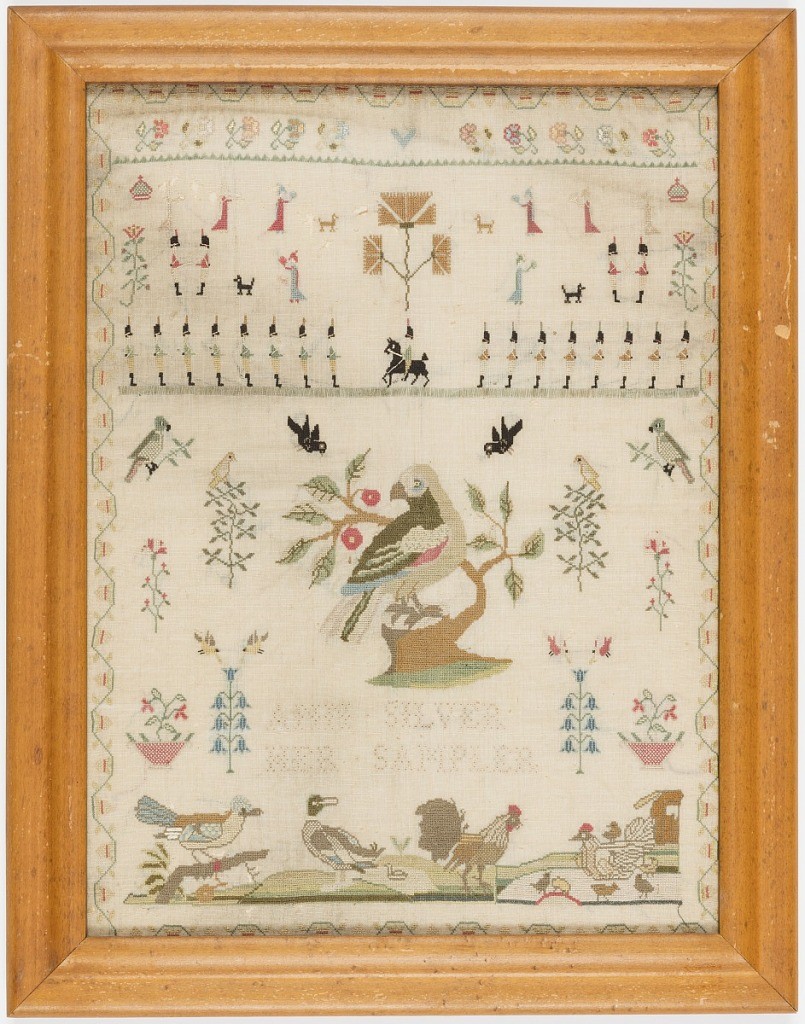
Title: Sampler
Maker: Ann Silver
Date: ca. 1800
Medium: silk embroidery on wool foundation Technique: cross-stitch embroidery on plain weave
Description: Dainty rows of soldiers and ladies holding fans, a large bird perched on a stump, and barnyard fowl, embroidered in colored silks on a white ground.